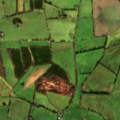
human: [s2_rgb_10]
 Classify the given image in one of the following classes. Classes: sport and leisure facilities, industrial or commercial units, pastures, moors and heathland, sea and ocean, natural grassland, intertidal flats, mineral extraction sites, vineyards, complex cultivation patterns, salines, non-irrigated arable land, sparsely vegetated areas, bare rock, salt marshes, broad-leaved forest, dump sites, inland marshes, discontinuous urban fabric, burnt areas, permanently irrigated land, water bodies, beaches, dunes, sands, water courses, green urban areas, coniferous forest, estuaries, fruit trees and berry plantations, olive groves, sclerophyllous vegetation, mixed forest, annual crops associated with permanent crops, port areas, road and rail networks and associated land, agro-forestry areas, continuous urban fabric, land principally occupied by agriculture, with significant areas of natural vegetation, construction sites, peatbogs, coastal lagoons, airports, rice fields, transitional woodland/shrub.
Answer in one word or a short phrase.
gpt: pastures